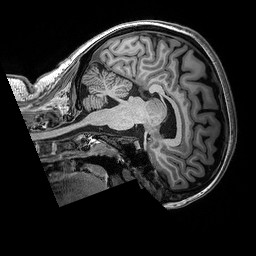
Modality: T1w
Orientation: sagittal
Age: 29
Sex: female